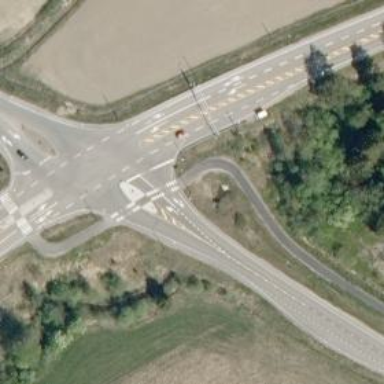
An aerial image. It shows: Road with stop sign.